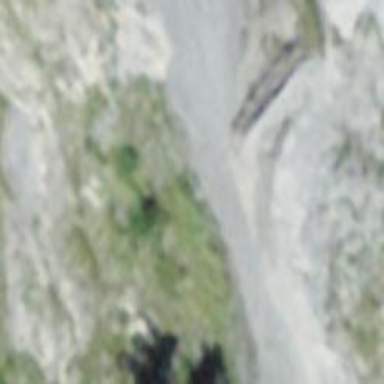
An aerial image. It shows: Natural cliff.